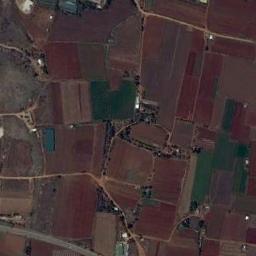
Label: rectangular_farmland